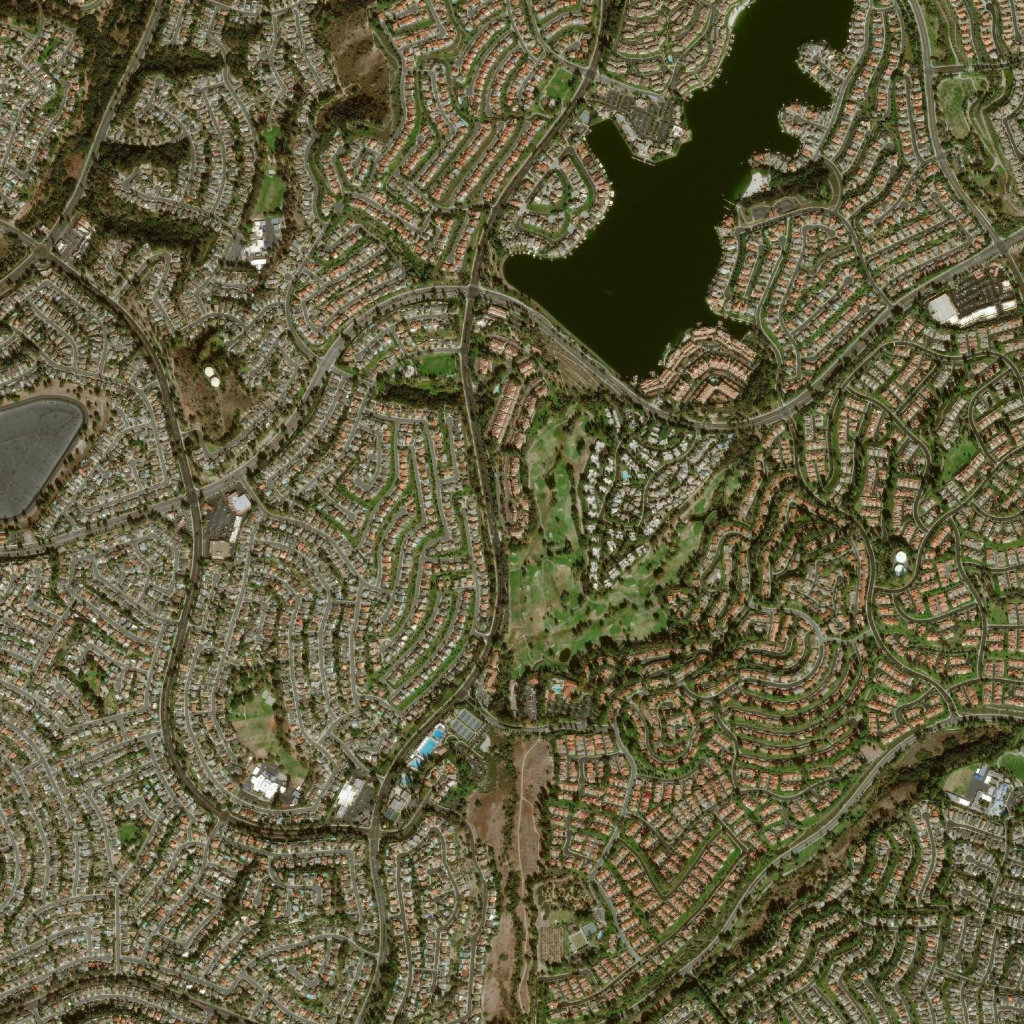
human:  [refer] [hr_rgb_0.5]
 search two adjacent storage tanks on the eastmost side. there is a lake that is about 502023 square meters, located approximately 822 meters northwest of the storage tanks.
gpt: <box>[[87, 53, 88, 56, 0]]</box>

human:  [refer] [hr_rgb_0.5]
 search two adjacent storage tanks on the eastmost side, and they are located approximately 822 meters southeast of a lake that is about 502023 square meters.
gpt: <box>[[87, 53, 88, 56, 0]]</box>